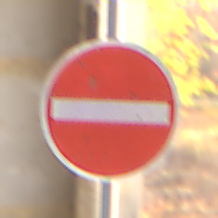
Verkehrszeichen: VerbotDerEinfahrt
Umgebung: Roofed, Suburban
Tageszeit: SunriseSunset
Wetter: Clear
Licht: Natural
Jahreszeit: NotSpecified
Kontrast: MediumContrast